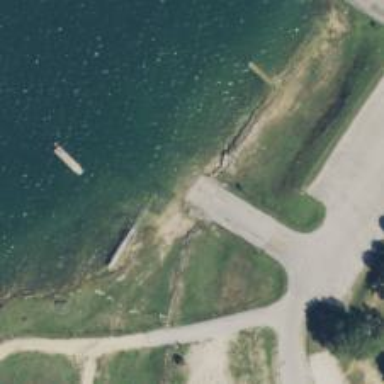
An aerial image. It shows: Slipway on leisure land.